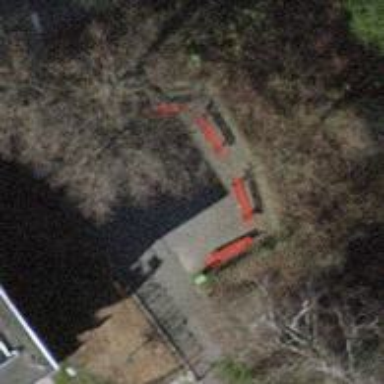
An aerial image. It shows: Red bench.